Question: I have trying to make this site adaptive (not responsive), but for the life of me, I cannot make the blank space on the right disappear on mobile. I have tried all kinds of viewport, and also changing the width of containers, menu, and body width.
I can see that the menu is sticking out, but there is a part on the right of the menu that is blank:

URL: barbican.metricdesign.net
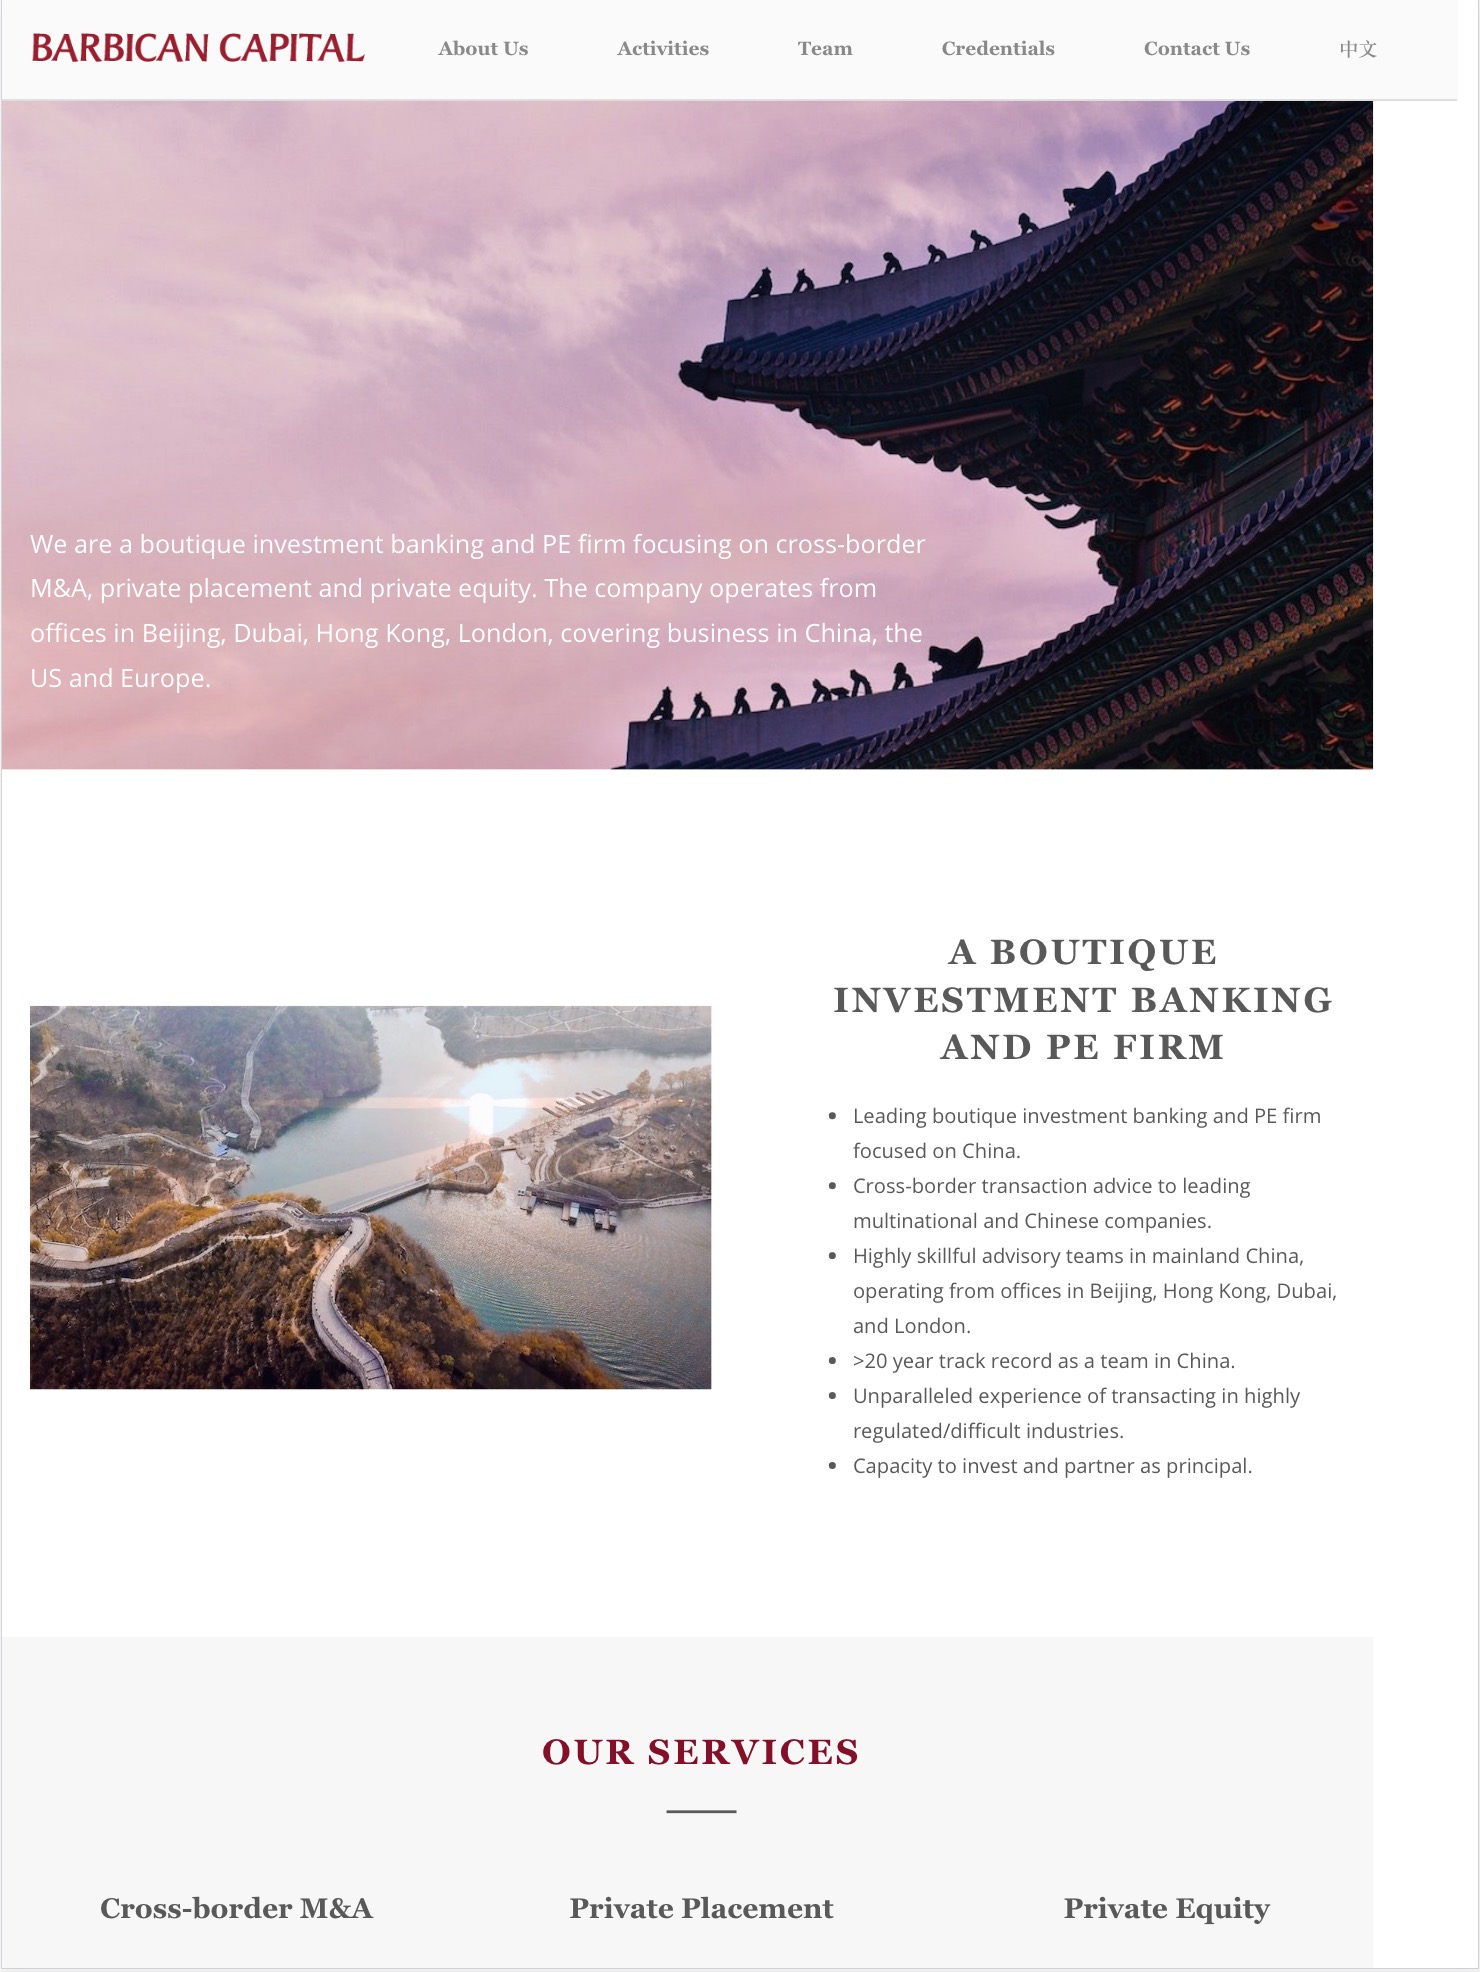
Answer: Change your 'container' div inside your header to 100% width and your 'side-footer' width to 100% also. You have a 'min-width' applied to both these items, along with a defined width of 1040px px on your header container. This is causing your page to scroll horizontally as it shrinks past 1040px, which creates the white space you see.
'''
.container {
width:100%;
}
.side-footer {
width:100%;
}
'''